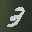
Label: 3